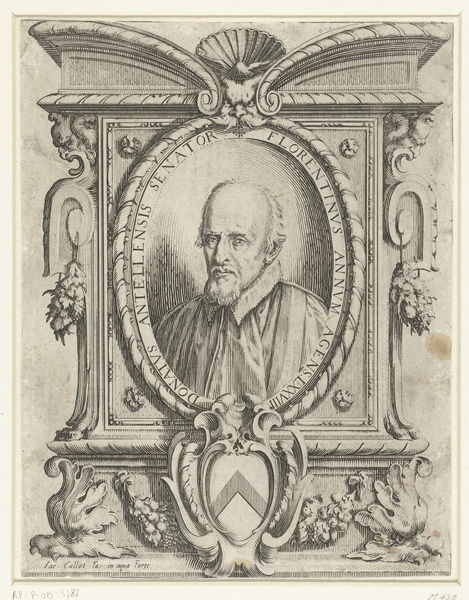
Titel: Portret van senator Donato dell' Antella
Künstler: Jacques Callot
Standort: Amsterdam
Institution: Rijksmuseum
Schlagwörter: barbe, chauve, homme, portrait, gravure, architecture, inscription, latin, armes, médaillon, blason, coquille, armoirie, âgé, épitaphe, coquille saint jacques, st jacques